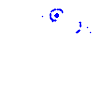
Particle: kaon